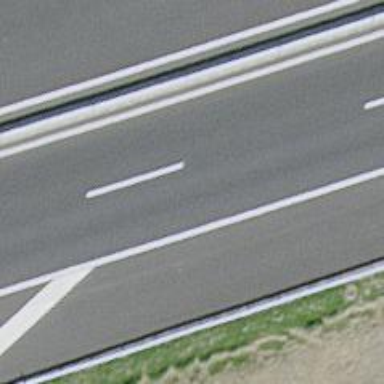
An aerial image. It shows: Asphalt motorway.